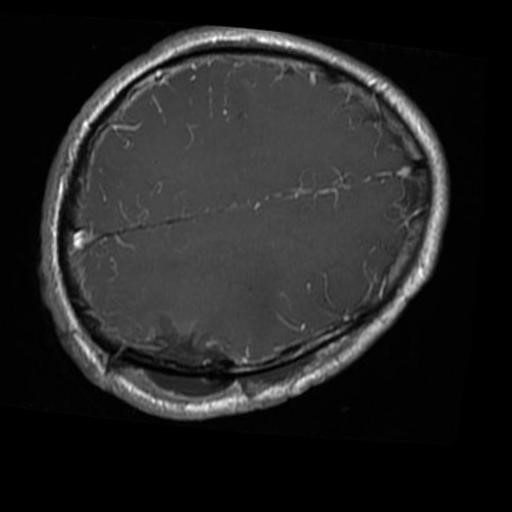
Label: brain_glioma